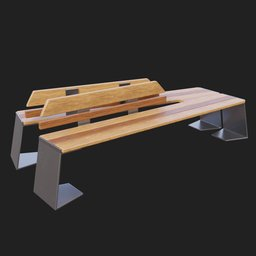
Label: furniture